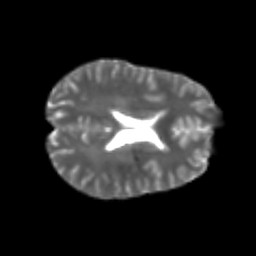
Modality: T2w
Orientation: axial
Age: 22
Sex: male
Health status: healthy
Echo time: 0.074 s